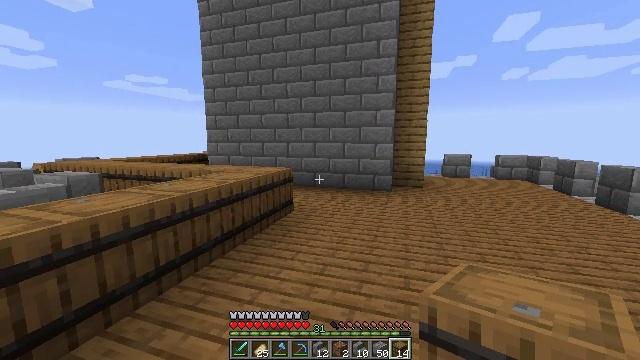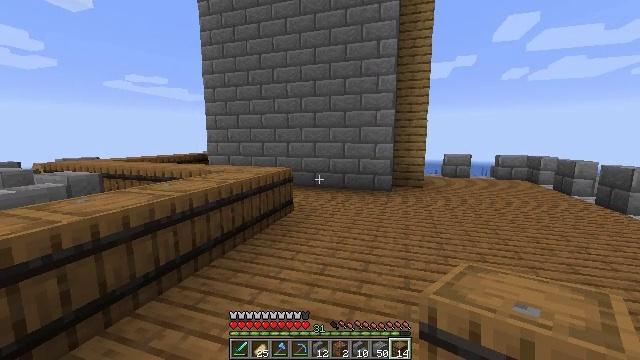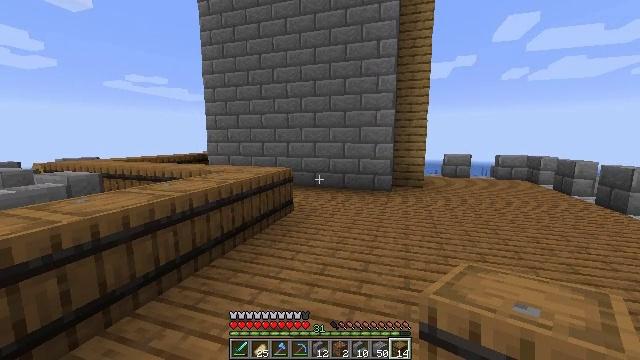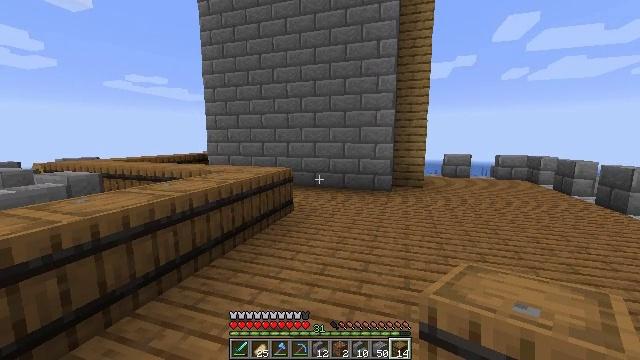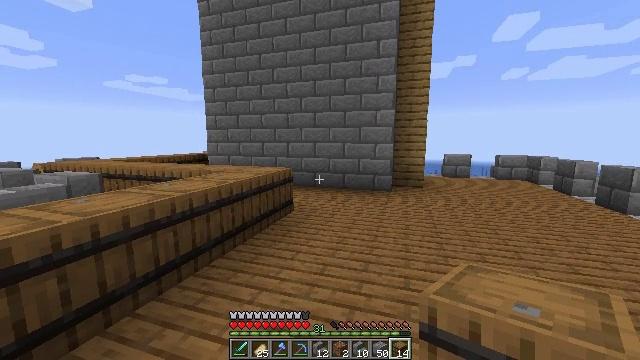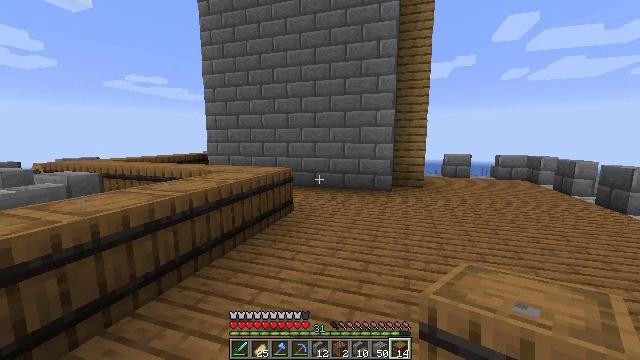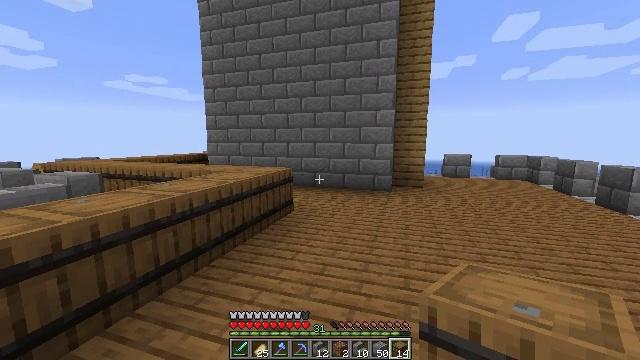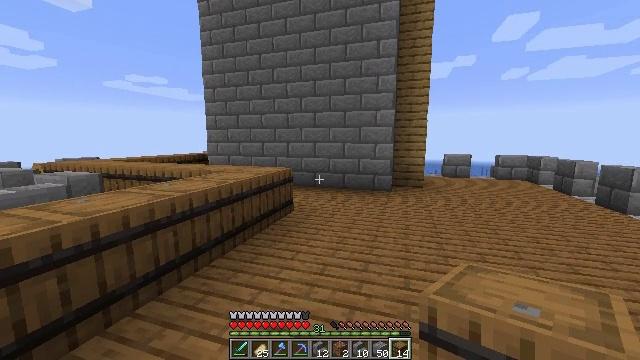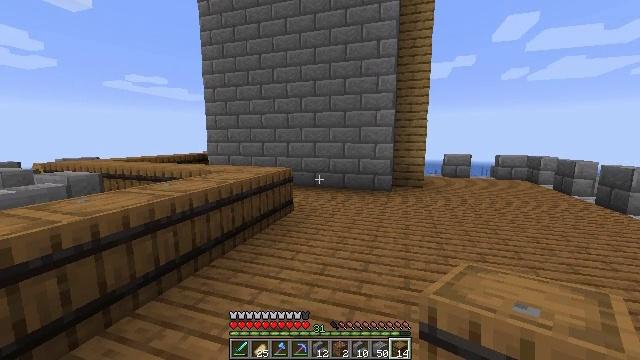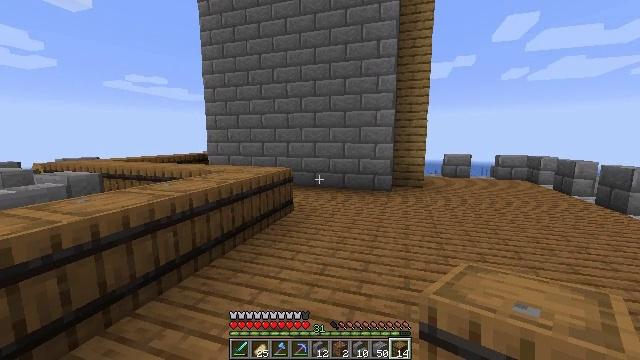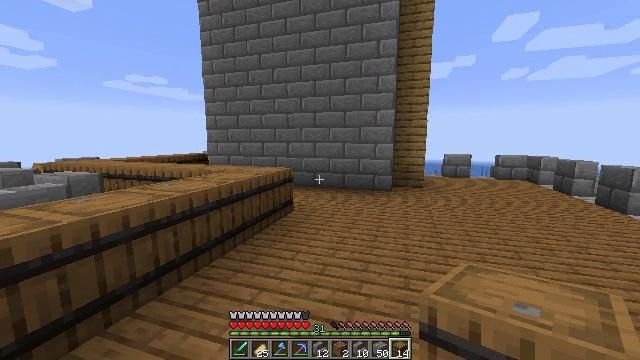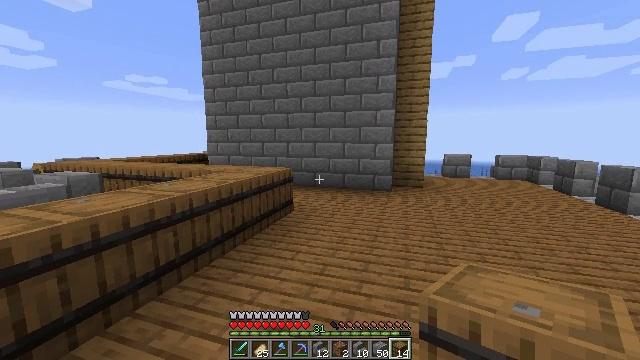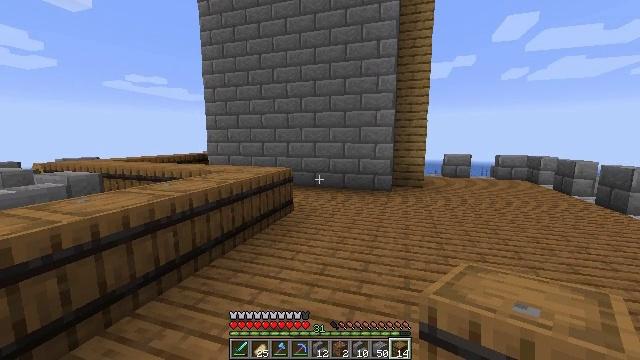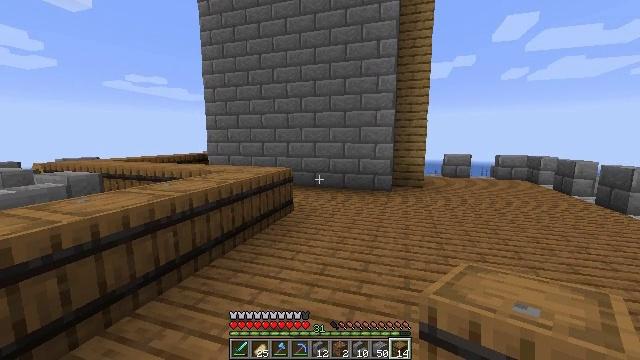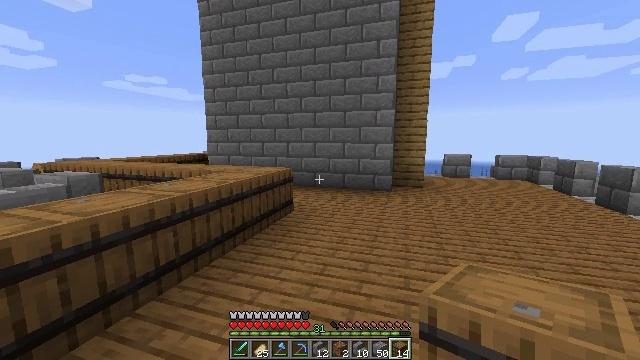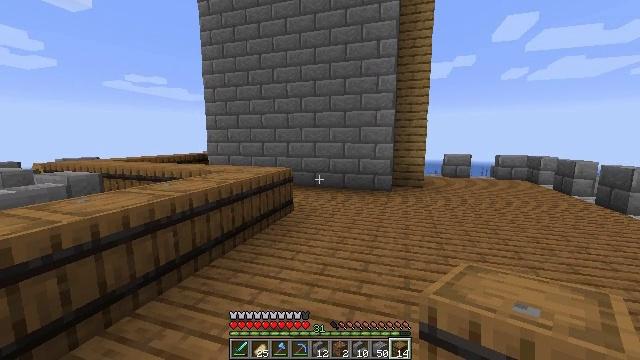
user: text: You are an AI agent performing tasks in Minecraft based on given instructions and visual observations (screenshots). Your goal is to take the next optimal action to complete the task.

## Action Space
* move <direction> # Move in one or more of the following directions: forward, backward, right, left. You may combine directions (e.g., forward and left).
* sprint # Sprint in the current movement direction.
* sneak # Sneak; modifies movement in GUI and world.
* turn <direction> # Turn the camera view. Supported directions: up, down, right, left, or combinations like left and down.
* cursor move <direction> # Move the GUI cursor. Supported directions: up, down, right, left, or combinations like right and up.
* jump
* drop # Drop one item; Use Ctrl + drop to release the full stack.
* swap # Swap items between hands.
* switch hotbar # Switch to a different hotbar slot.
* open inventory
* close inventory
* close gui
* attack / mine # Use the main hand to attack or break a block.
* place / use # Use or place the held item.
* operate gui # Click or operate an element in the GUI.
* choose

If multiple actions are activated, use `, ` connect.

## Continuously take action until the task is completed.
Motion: motion action
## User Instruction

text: Destroy the barrel to use elsewhere.
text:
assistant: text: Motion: no_op
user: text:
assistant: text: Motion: no_op
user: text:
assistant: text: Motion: no_op
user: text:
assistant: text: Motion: no_op
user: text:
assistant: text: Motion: no_op
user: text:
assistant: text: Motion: no_op
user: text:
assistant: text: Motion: no_op
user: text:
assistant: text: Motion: no_op
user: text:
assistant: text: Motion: no_op
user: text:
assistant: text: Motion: no_op
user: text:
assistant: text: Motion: no_op
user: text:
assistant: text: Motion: no_op
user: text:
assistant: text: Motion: no_op
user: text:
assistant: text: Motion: no_op
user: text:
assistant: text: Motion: no_op
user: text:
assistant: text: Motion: no_op
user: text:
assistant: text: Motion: no_op
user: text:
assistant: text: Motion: no_op
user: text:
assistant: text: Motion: no_op
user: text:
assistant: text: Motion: no_op
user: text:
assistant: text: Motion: no_op
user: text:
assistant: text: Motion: no_op
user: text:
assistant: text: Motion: no_op
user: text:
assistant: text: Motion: no_op
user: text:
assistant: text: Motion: no_op
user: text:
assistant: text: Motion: no_op
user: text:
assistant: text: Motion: no_op
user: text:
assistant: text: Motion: no_op
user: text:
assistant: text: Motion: no_op
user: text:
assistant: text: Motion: no_op